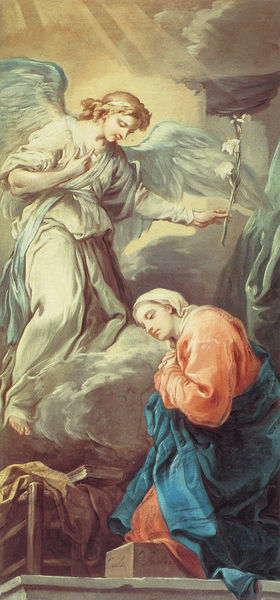
Titel: Mariä Verkündigung
Künstler: Carle van Loo
Institution: New York, Stair Sainty Matthiessen
Schlagwörter: blau, flügel, gemälde, himmel, weiß, wolken, ausschnitt, blume, frau, holz, licht, stuhl, rot, schleier, wolke, zaun, barock, bibel, sockel, sonne, gewand, fliegen, engel, schrift, hocker, kopftuch, stufe, buch, strahlen, zweig, barfuß, knien, beten, lilie, sonnenstrahlen, maria, sakral, fresco, verkündigung, reinheit, mariä verkündigung, nhimmel